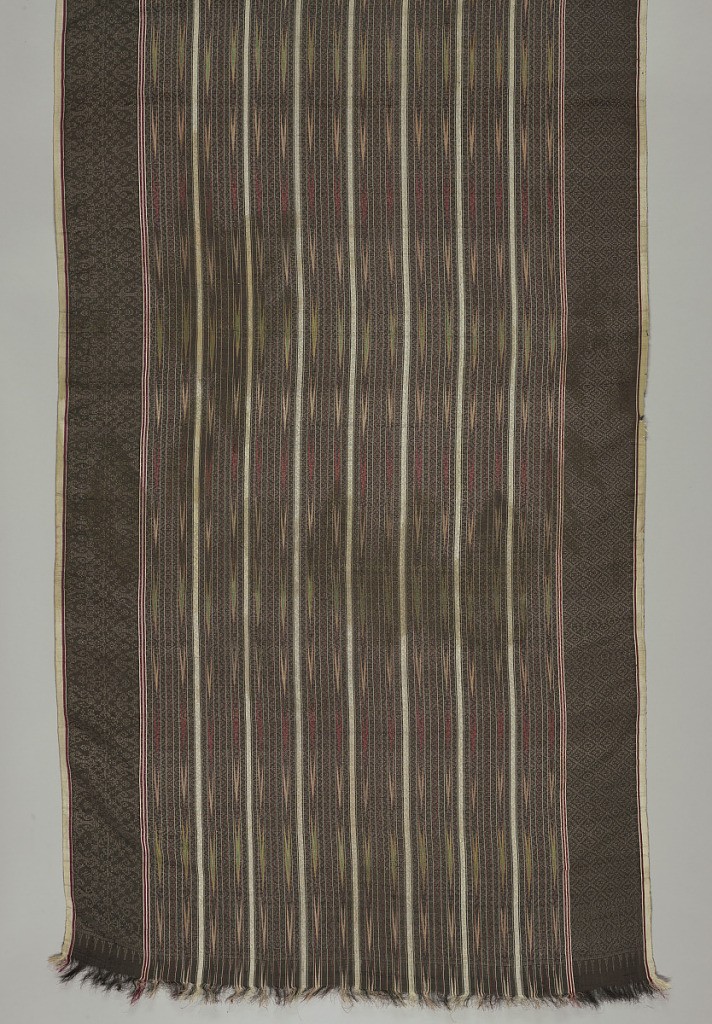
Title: Textile
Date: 19th century
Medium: silk, metallic thread Technique: ikat with supplementary weft
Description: Stole with a design of narrow vertical bands in dark blue, red, green, white, and yellow. Brocaded throughout with wider bands on either side.